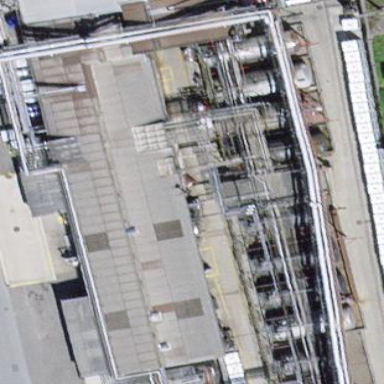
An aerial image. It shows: Industrial building.